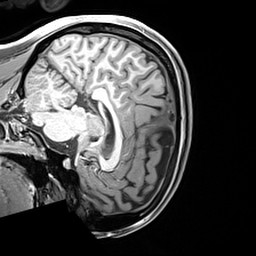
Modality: T1w
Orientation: sagittal
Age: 18
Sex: female
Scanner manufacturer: siemens
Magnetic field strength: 3 T
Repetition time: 2.4 s
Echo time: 0.00217 s